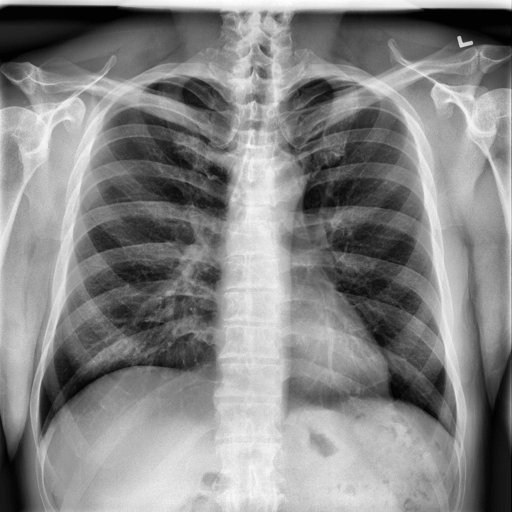
Finding: NORMAL